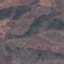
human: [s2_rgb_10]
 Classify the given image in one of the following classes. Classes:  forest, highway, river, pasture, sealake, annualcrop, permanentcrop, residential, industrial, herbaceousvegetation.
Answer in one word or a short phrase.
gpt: HerbaceousVegetation